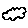
Label: cloud